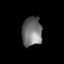
Tissue: lung
Cell type: Epithelial cells
Senescence score: 0.1969
Nuclear area (px): 579
Mean DAPI intensity: 112.839